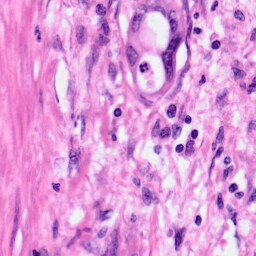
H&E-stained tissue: Pancreatic